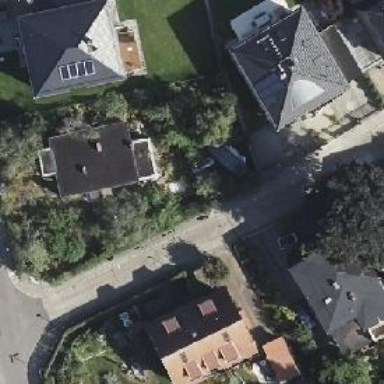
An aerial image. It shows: Residential road with concrete surface and sidewalk on the left.